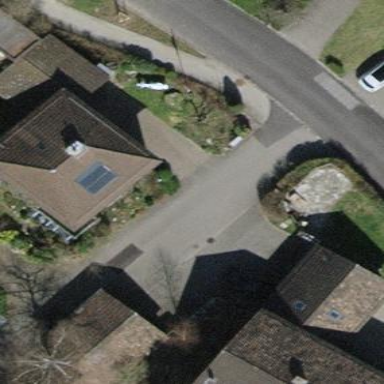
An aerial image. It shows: Detached building with tiled roof.